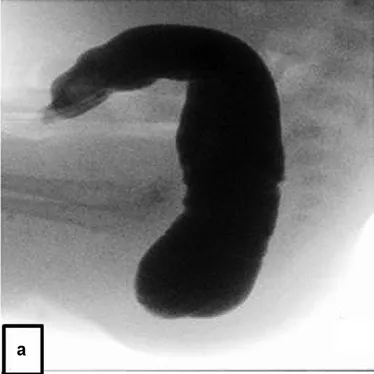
High-pressure distal colostogram (case 2). (
a
) Lateral view: opacification of the distal colon with convexity of distal rectal pouch. No rectourinary fistula is demonstrated.
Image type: radiology (x_ray)